Question: I had earlier asked question about it.
But after trying out all the possiblities where the error occurs, I have found that '<p style="font-size: 13px;">'
example picture

'''
HTML CODE
<div><p>Original Text</p>
<p><strong><u>The quick brown fox jumps over the lazy dog</u></strong></p>
<p>The quick brown fox jumps over the lazy dog</p>
<p>Copied Text</p>
<p style="font-size: 13px;"><strong><u>The quick brown fox jumps over the lazy dog</u></strong></p>
<p style="font-size: 13px;">The quick brown fox jumps over the lazy dog</p>
</div>
'''
So if you know any solution to the above problem please answer me.
The problem starts when you copy a text and paste it.I am using ckeditor 4.Latest version.
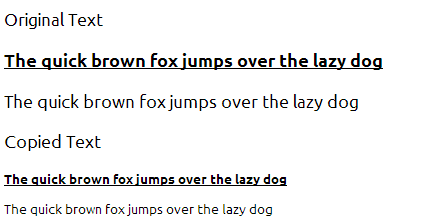
Answer: Why isn't nobody answering? I tried using the stable build 4.1.1 also. The problem is still there. What you people do to overcome this error?
See the error in ckeditor 4.1.1

The above one is preview mode. When I save the data in mysql and then retrive it, the style is applied. And so the second Test will be smaller than usual.